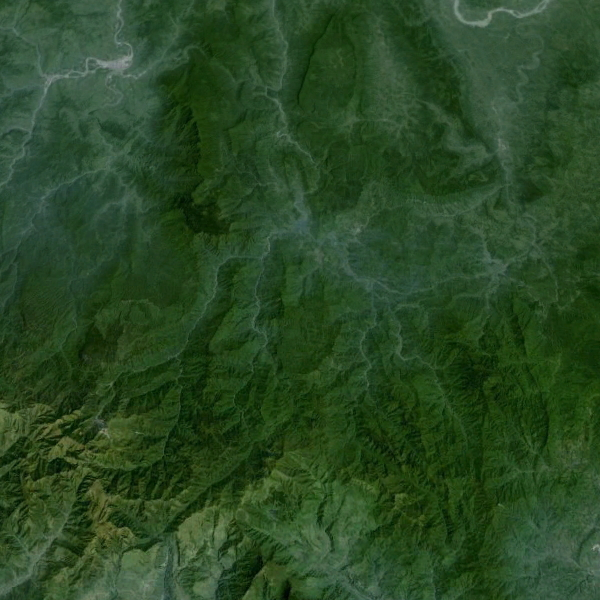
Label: Mountain